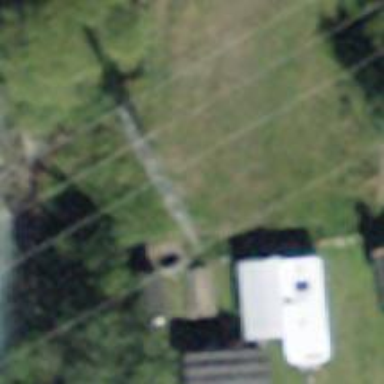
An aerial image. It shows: Three cables of power line.